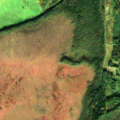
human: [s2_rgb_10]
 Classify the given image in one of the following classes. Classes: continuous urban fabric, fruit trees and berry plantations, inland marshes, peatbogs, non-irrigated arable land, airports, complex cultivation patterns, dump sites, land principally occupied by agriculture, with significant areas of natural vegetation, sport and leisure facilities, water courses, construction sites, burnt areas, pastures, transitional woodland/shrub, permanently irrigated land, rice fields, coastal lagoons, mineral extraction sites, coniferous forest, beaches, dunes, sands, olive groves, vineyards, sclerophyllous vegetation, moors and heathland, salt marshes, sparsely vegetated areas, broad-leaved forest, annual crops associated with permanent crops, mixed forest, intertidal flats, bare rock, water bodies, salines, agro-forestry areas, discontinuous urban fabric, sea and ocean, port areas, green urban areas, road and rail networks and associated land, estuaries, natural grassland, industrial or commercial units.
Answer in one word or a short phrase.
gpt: non-irrigated arable land, land principally occupied by agriculture, with significant areas of natural vegetation, broad-leaved forest, coniferous forest, mixed forest, peatbogs